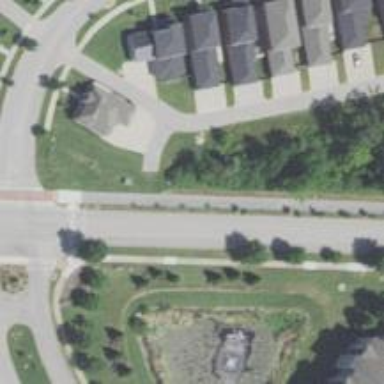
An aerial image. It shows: Alley with asphalt surface designated as service road.